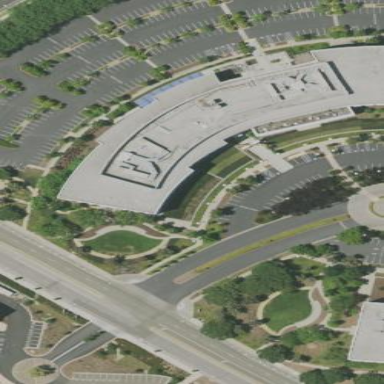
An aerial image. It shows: Office building.